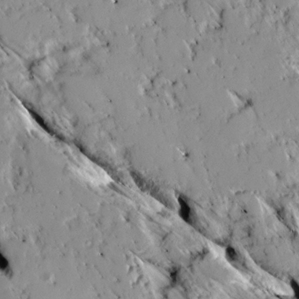
Label: non_frost